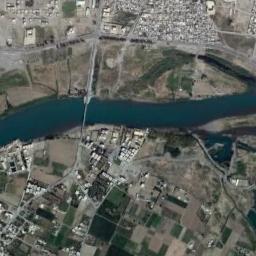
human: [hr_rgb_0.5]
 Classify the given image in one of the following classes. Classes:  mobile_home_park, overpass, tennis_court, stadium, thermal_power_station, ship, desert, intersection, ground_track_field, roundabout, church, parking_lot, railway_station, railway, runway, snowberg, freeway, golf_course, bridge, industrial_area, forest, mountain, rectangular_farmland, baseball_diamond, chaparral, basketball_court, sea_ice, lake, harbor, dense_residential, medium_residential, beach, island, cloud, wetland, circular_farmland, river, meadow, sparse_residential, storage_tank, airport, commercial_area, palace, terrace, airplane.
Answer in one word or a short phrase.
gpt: river